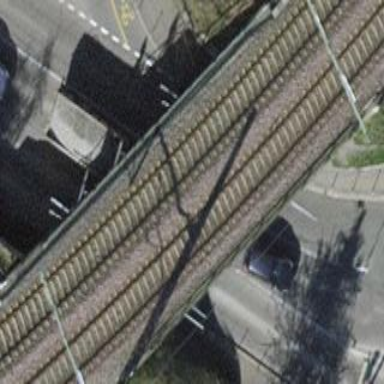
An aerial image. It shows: Beam bridge structure.